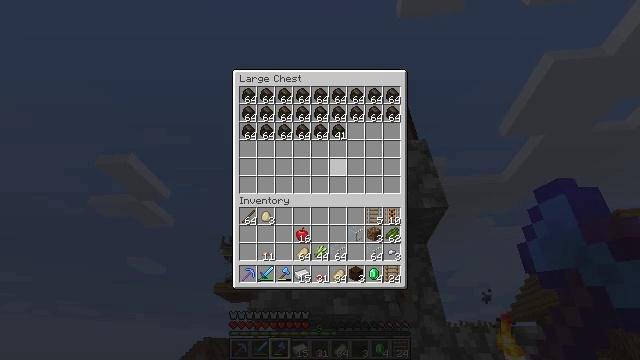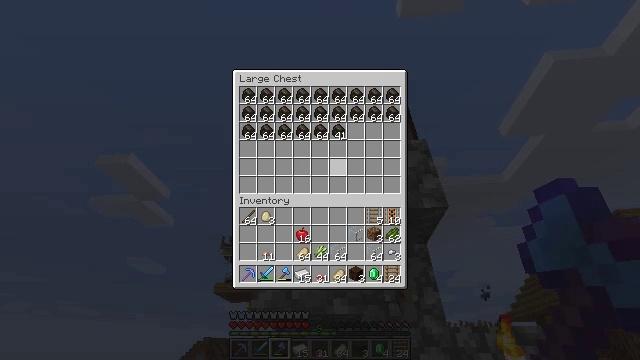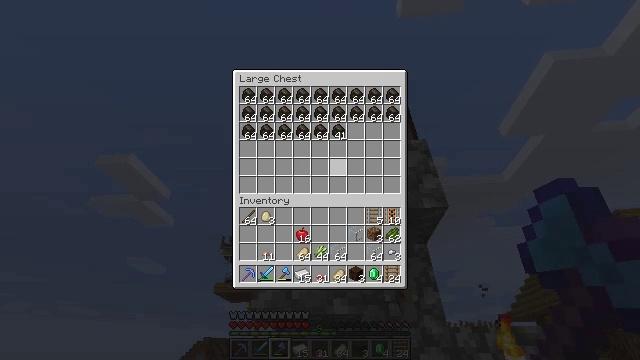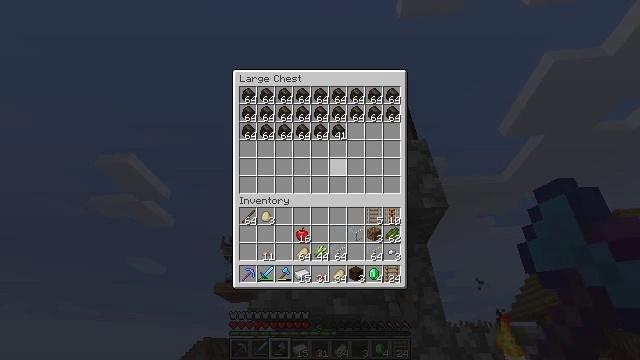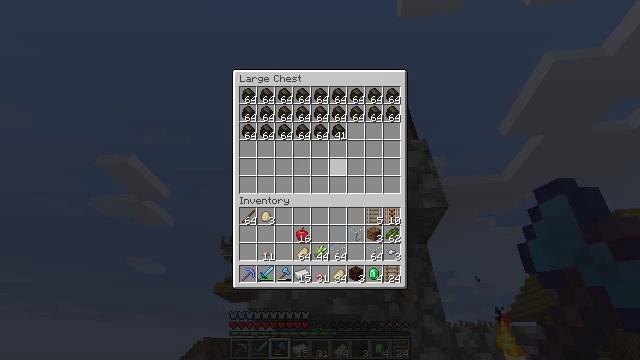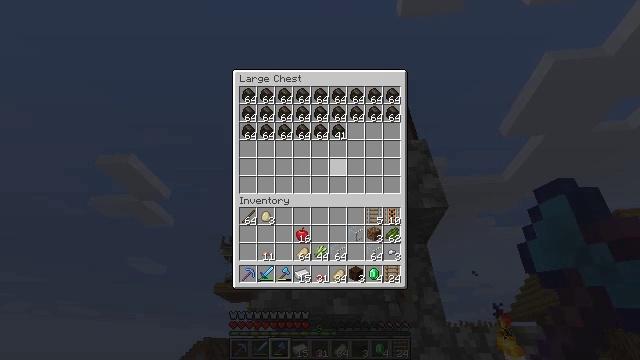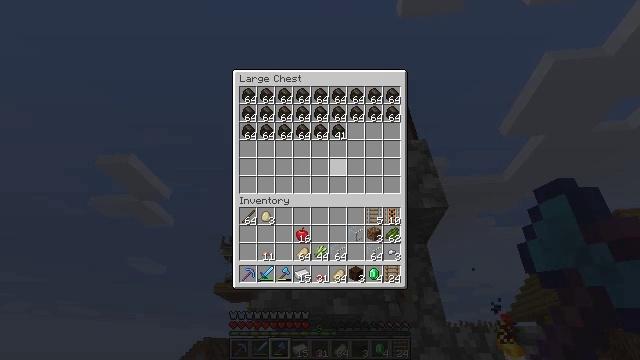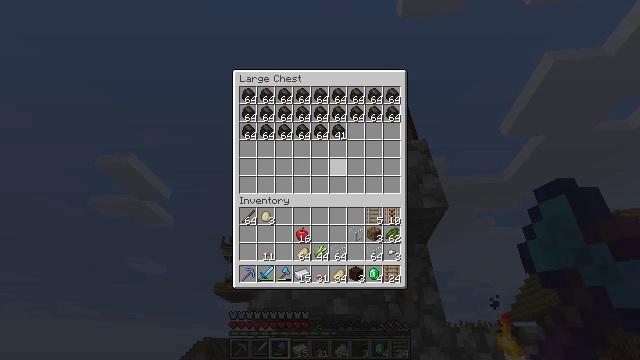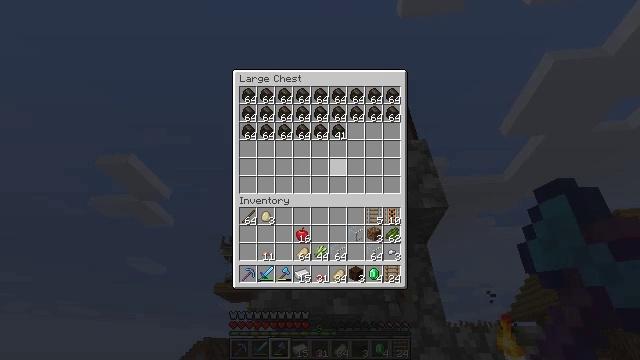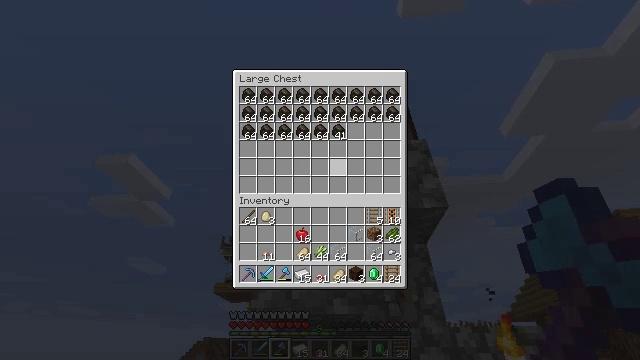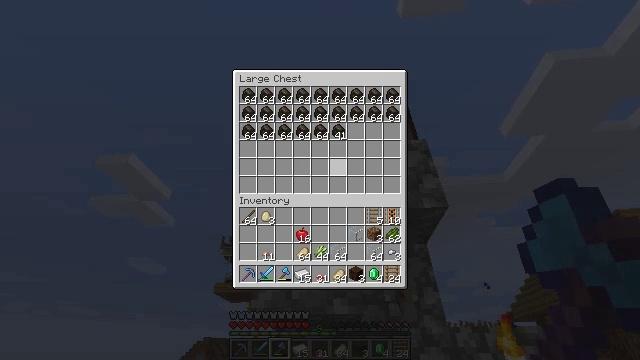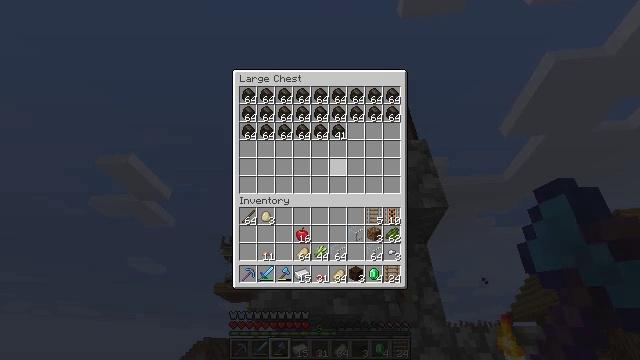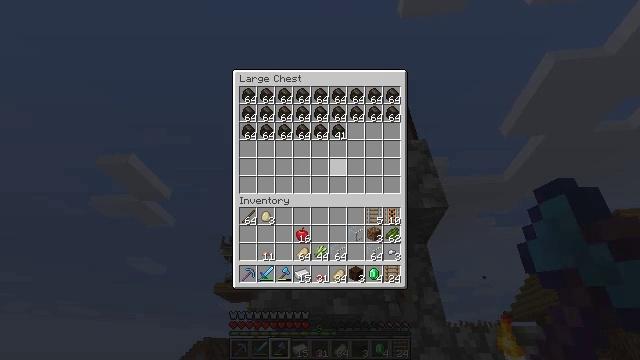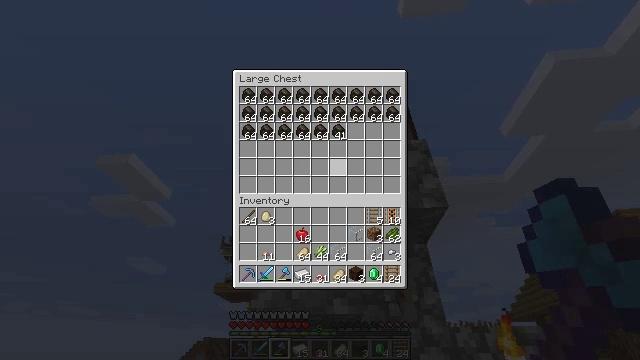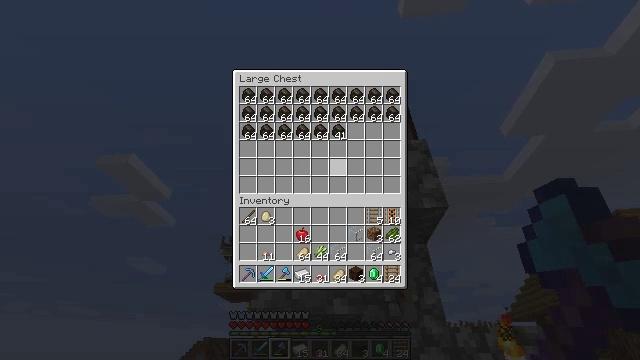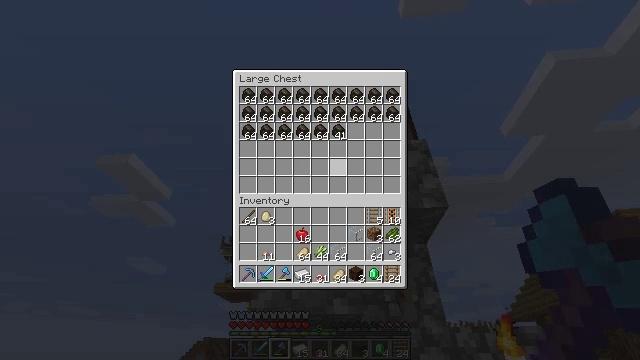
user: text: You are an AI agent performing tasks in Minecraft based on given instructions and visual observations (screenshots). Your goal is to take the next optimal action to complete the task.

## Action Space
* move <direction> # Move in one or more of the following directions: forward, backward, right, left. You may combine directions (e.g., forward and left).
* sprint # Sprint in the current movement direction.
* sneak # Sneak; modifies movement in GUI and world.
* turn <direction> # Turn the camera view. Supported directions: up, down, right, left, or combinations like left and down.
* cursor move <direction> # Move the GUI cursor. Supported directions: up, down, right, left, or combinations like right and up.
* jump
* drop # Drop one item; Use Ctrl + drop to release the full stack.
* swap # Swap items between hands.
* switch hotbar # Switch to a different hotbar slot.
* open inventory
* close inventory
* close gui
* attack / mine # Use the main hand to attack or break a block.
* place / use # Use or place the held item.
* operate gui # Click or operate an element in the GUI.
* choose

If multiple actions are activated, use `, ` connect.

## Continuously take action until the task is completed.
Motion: motion action
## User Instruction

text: Turn cactus into green dye using a furnace.
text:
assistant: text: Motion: no_op
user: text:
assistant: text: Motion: no_op
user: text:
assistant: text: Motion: no_op
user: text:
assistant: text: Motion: no_op
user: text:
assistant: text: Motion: no_op
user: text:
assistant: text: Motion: no_op
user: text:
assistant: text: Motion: no_op
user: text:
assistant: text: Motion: no_op
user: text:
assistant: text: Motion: no_op
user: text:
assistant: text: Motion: no_op
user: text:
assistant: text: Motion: no_op
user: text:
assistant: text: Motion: no_op
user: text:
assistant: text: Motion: no_op
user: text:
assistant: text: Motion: no_op
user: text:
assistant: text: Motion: no_op
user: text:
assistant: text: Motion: no_op
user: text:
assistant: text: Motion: no_op
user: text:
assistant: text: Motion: no_op
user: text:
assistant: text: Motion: no_op
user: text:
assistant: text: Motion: no_op
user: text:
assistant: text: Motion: no_op
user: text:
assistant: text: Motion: no_op
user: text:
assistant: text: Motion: no_op
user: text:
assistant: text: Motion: no_op
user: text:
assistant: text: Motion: no_op
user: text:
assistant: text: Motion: no_op
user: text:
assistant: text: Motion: cursor move left
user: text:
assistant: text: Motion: no_op
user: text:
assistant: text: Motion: no_op
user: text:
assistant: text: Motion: no_op